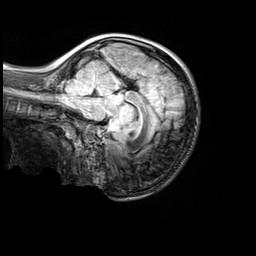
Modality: FLAIR
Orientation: sagittal
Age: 12
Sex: female
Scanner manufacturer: siemens
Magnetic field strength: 3 T
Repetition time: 5 s
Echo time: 0.388 s